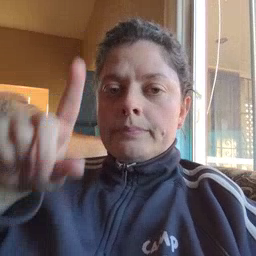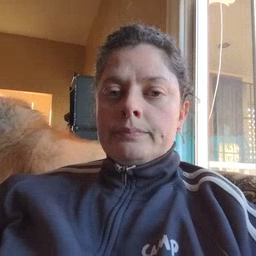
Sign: up